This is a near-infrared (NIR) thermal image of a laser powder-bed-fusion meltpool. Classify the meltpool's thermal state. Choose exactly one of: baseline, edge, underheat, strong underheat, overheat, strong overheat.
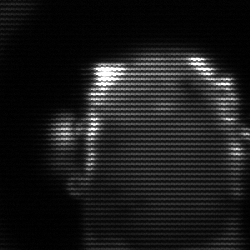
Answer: baseline